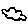
Label: cloud